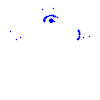
Particle: kaon